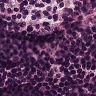
Metastatic tissue present: no